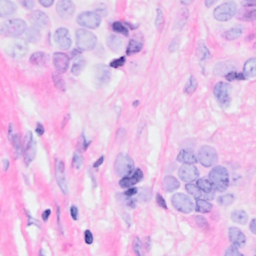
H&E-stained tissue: Breast